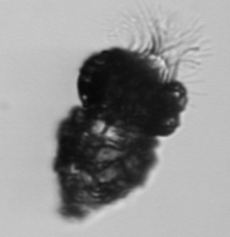
Label: Tintinnopsis